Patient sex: M
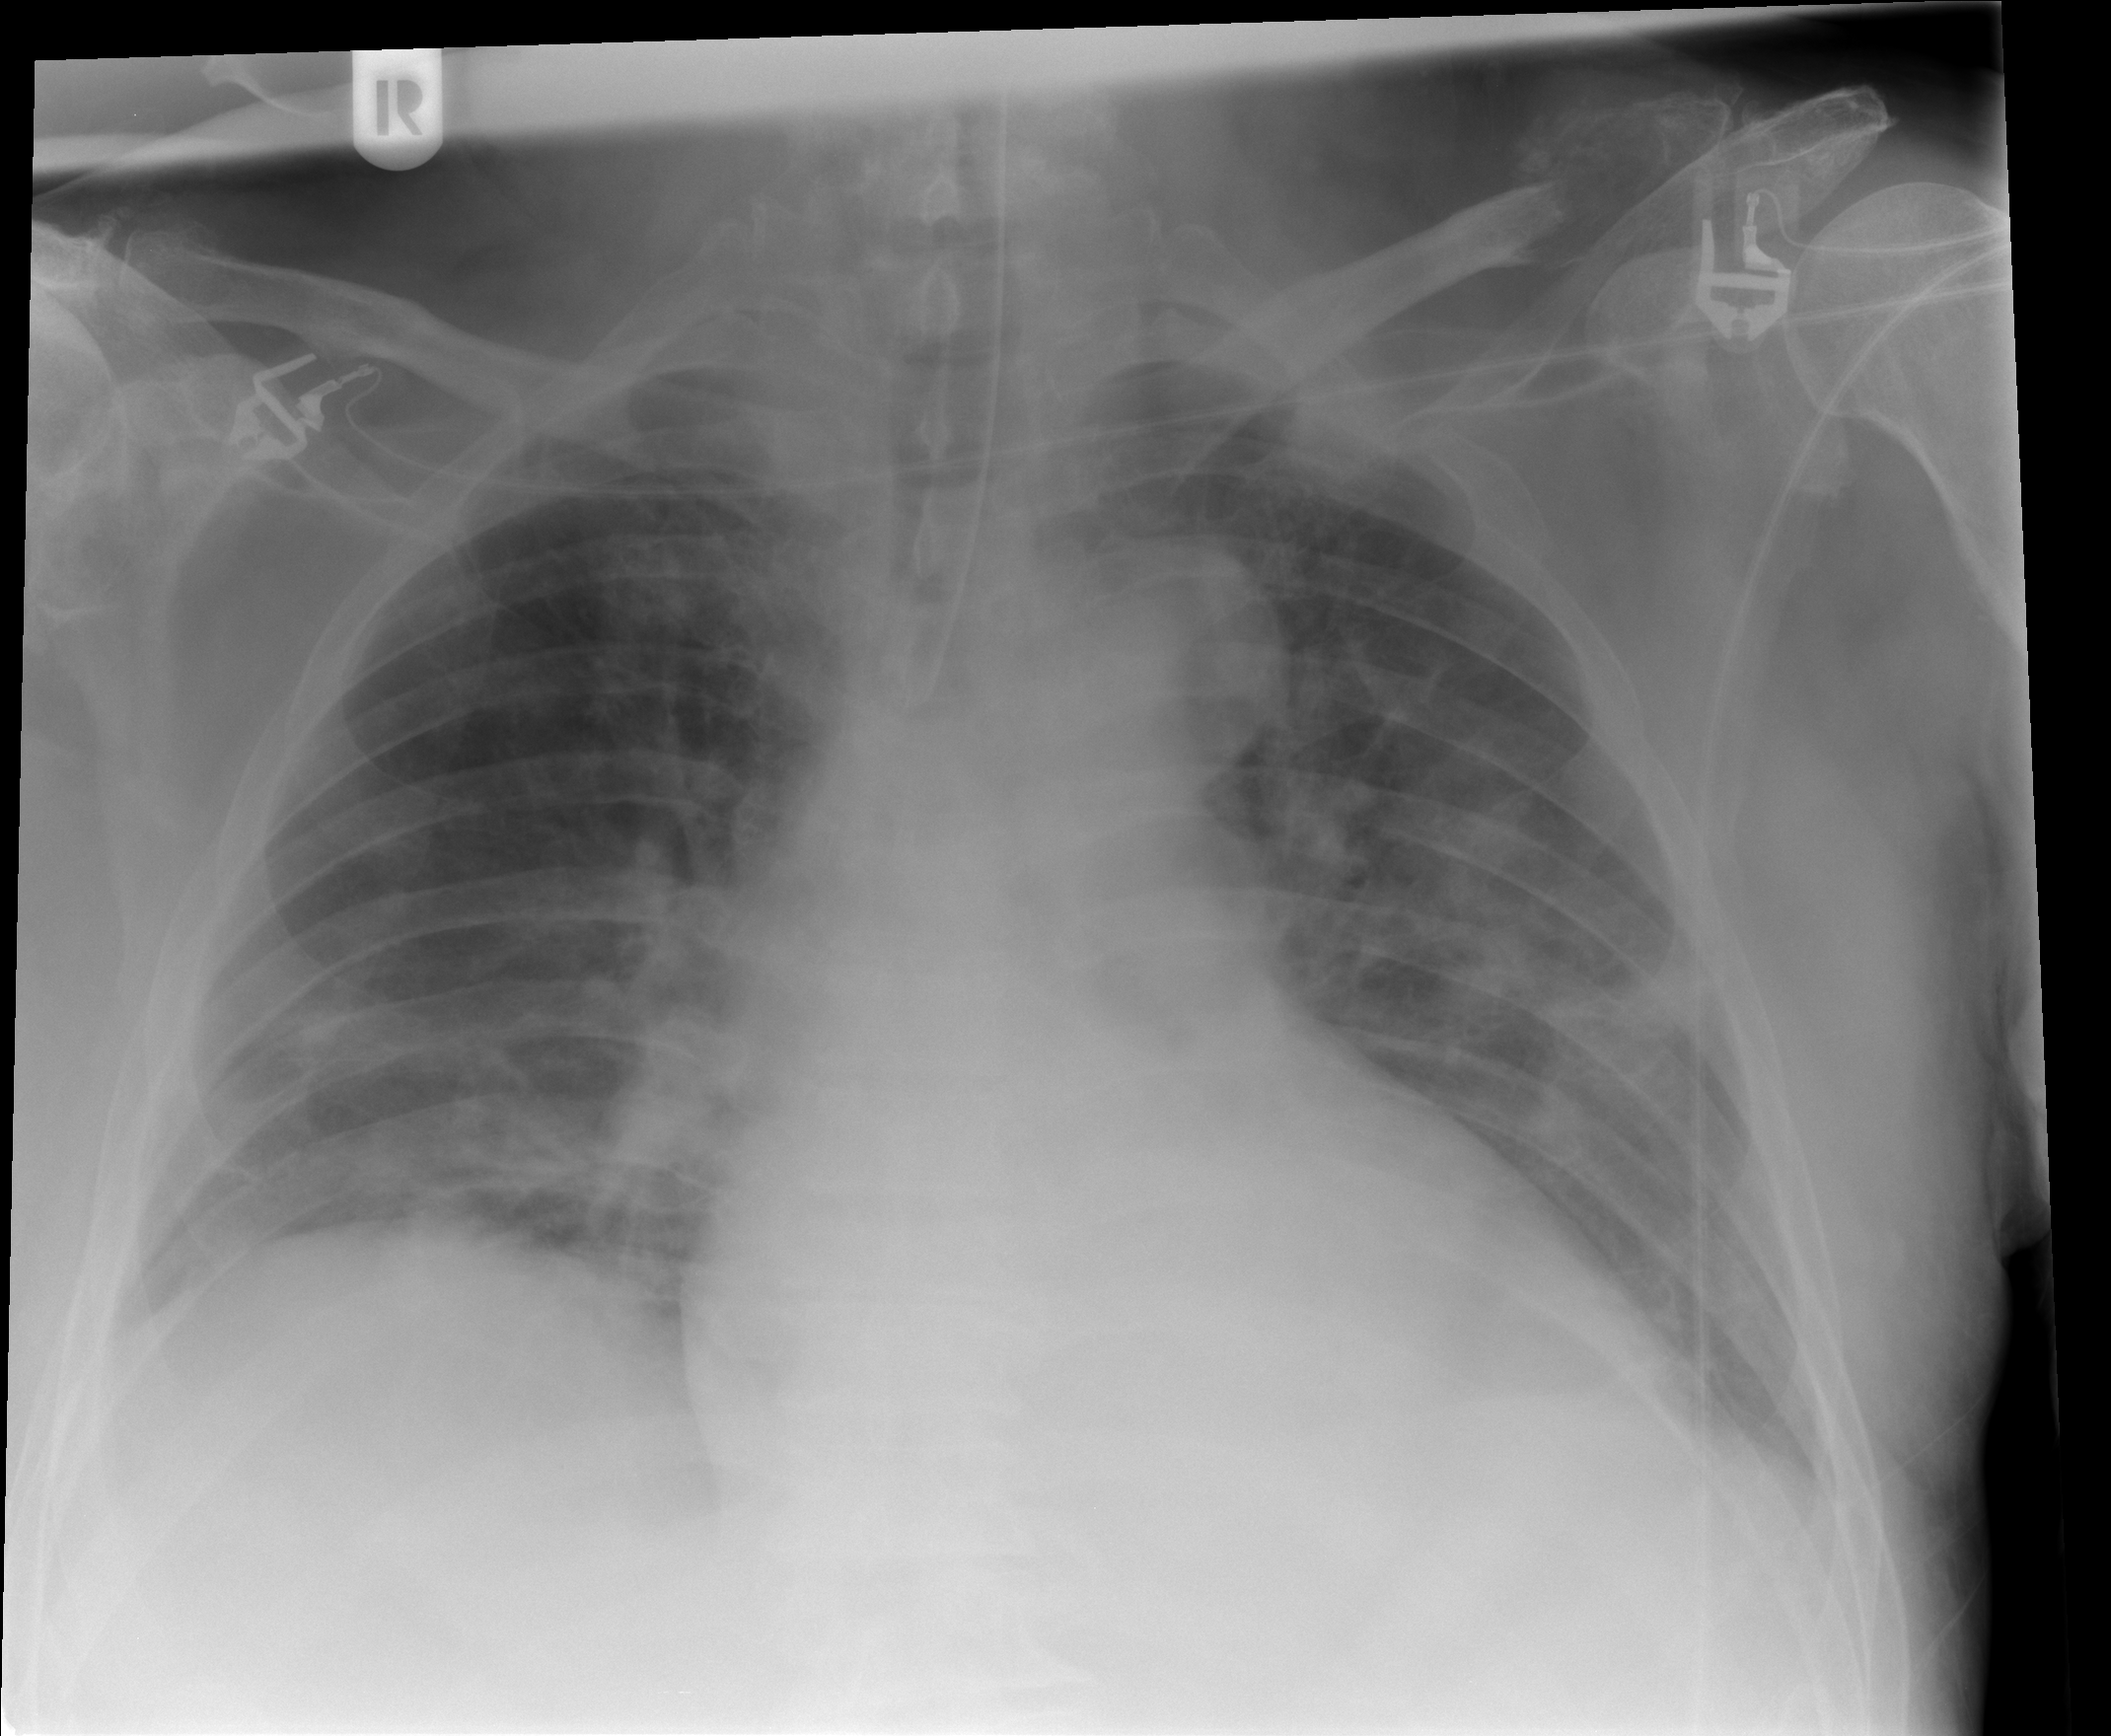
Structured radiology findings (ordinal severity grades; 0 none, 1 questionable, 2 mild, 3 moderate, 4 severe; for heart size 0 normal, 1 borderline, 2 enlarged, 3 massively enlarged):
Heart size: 2
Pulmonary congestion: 0
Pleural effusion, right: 0
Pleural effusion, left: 0
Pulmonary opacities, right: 1
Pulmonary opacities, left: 2
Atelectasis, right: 0
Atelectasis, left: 0